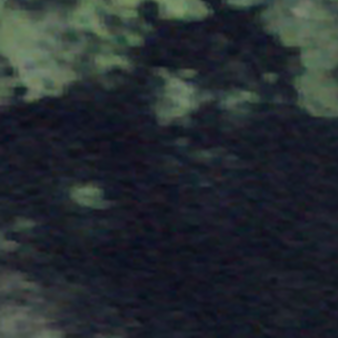
Label: other